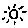
Label: sun